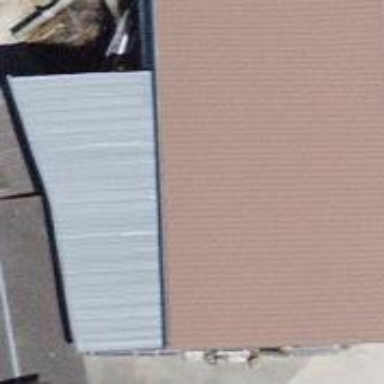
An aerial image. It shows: Barn.